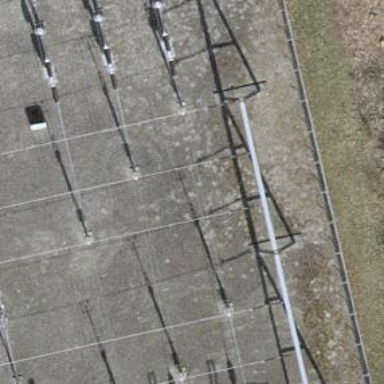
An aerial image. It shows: Power line with 3 cables. It uses busbar.